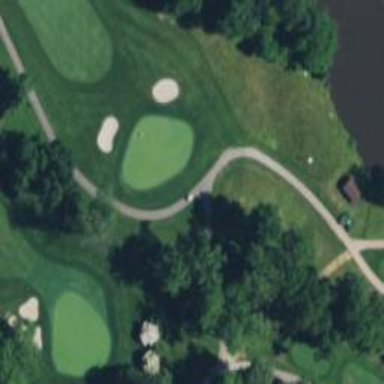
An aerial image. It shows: Golf hole.